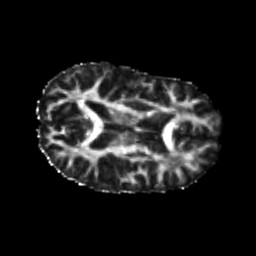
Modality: FA
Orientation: axial
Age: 22
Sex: female
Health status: healthy
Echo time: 0.074 s